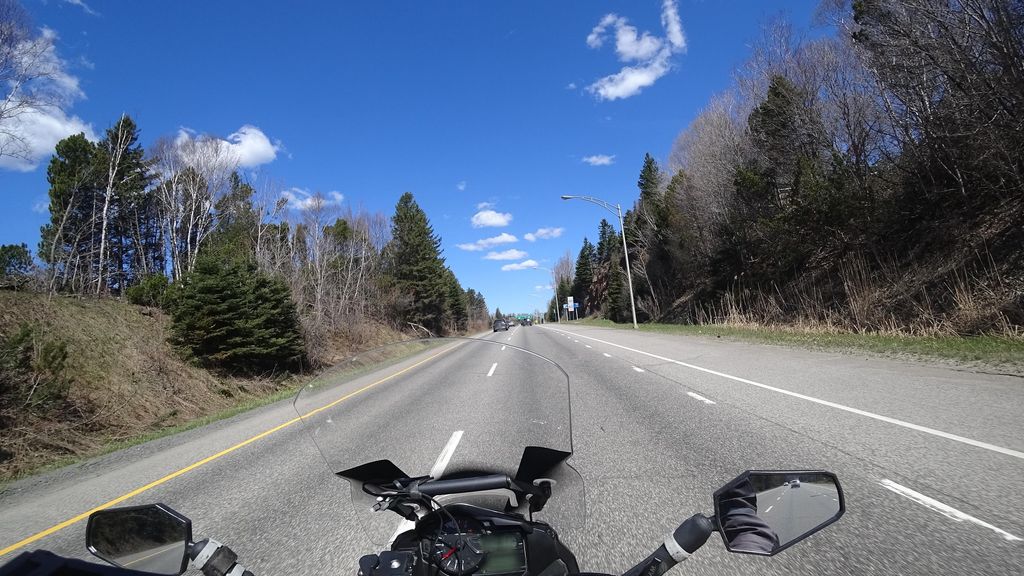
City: quebec_city